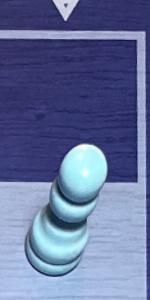
Label: Pawn_White